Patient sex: F
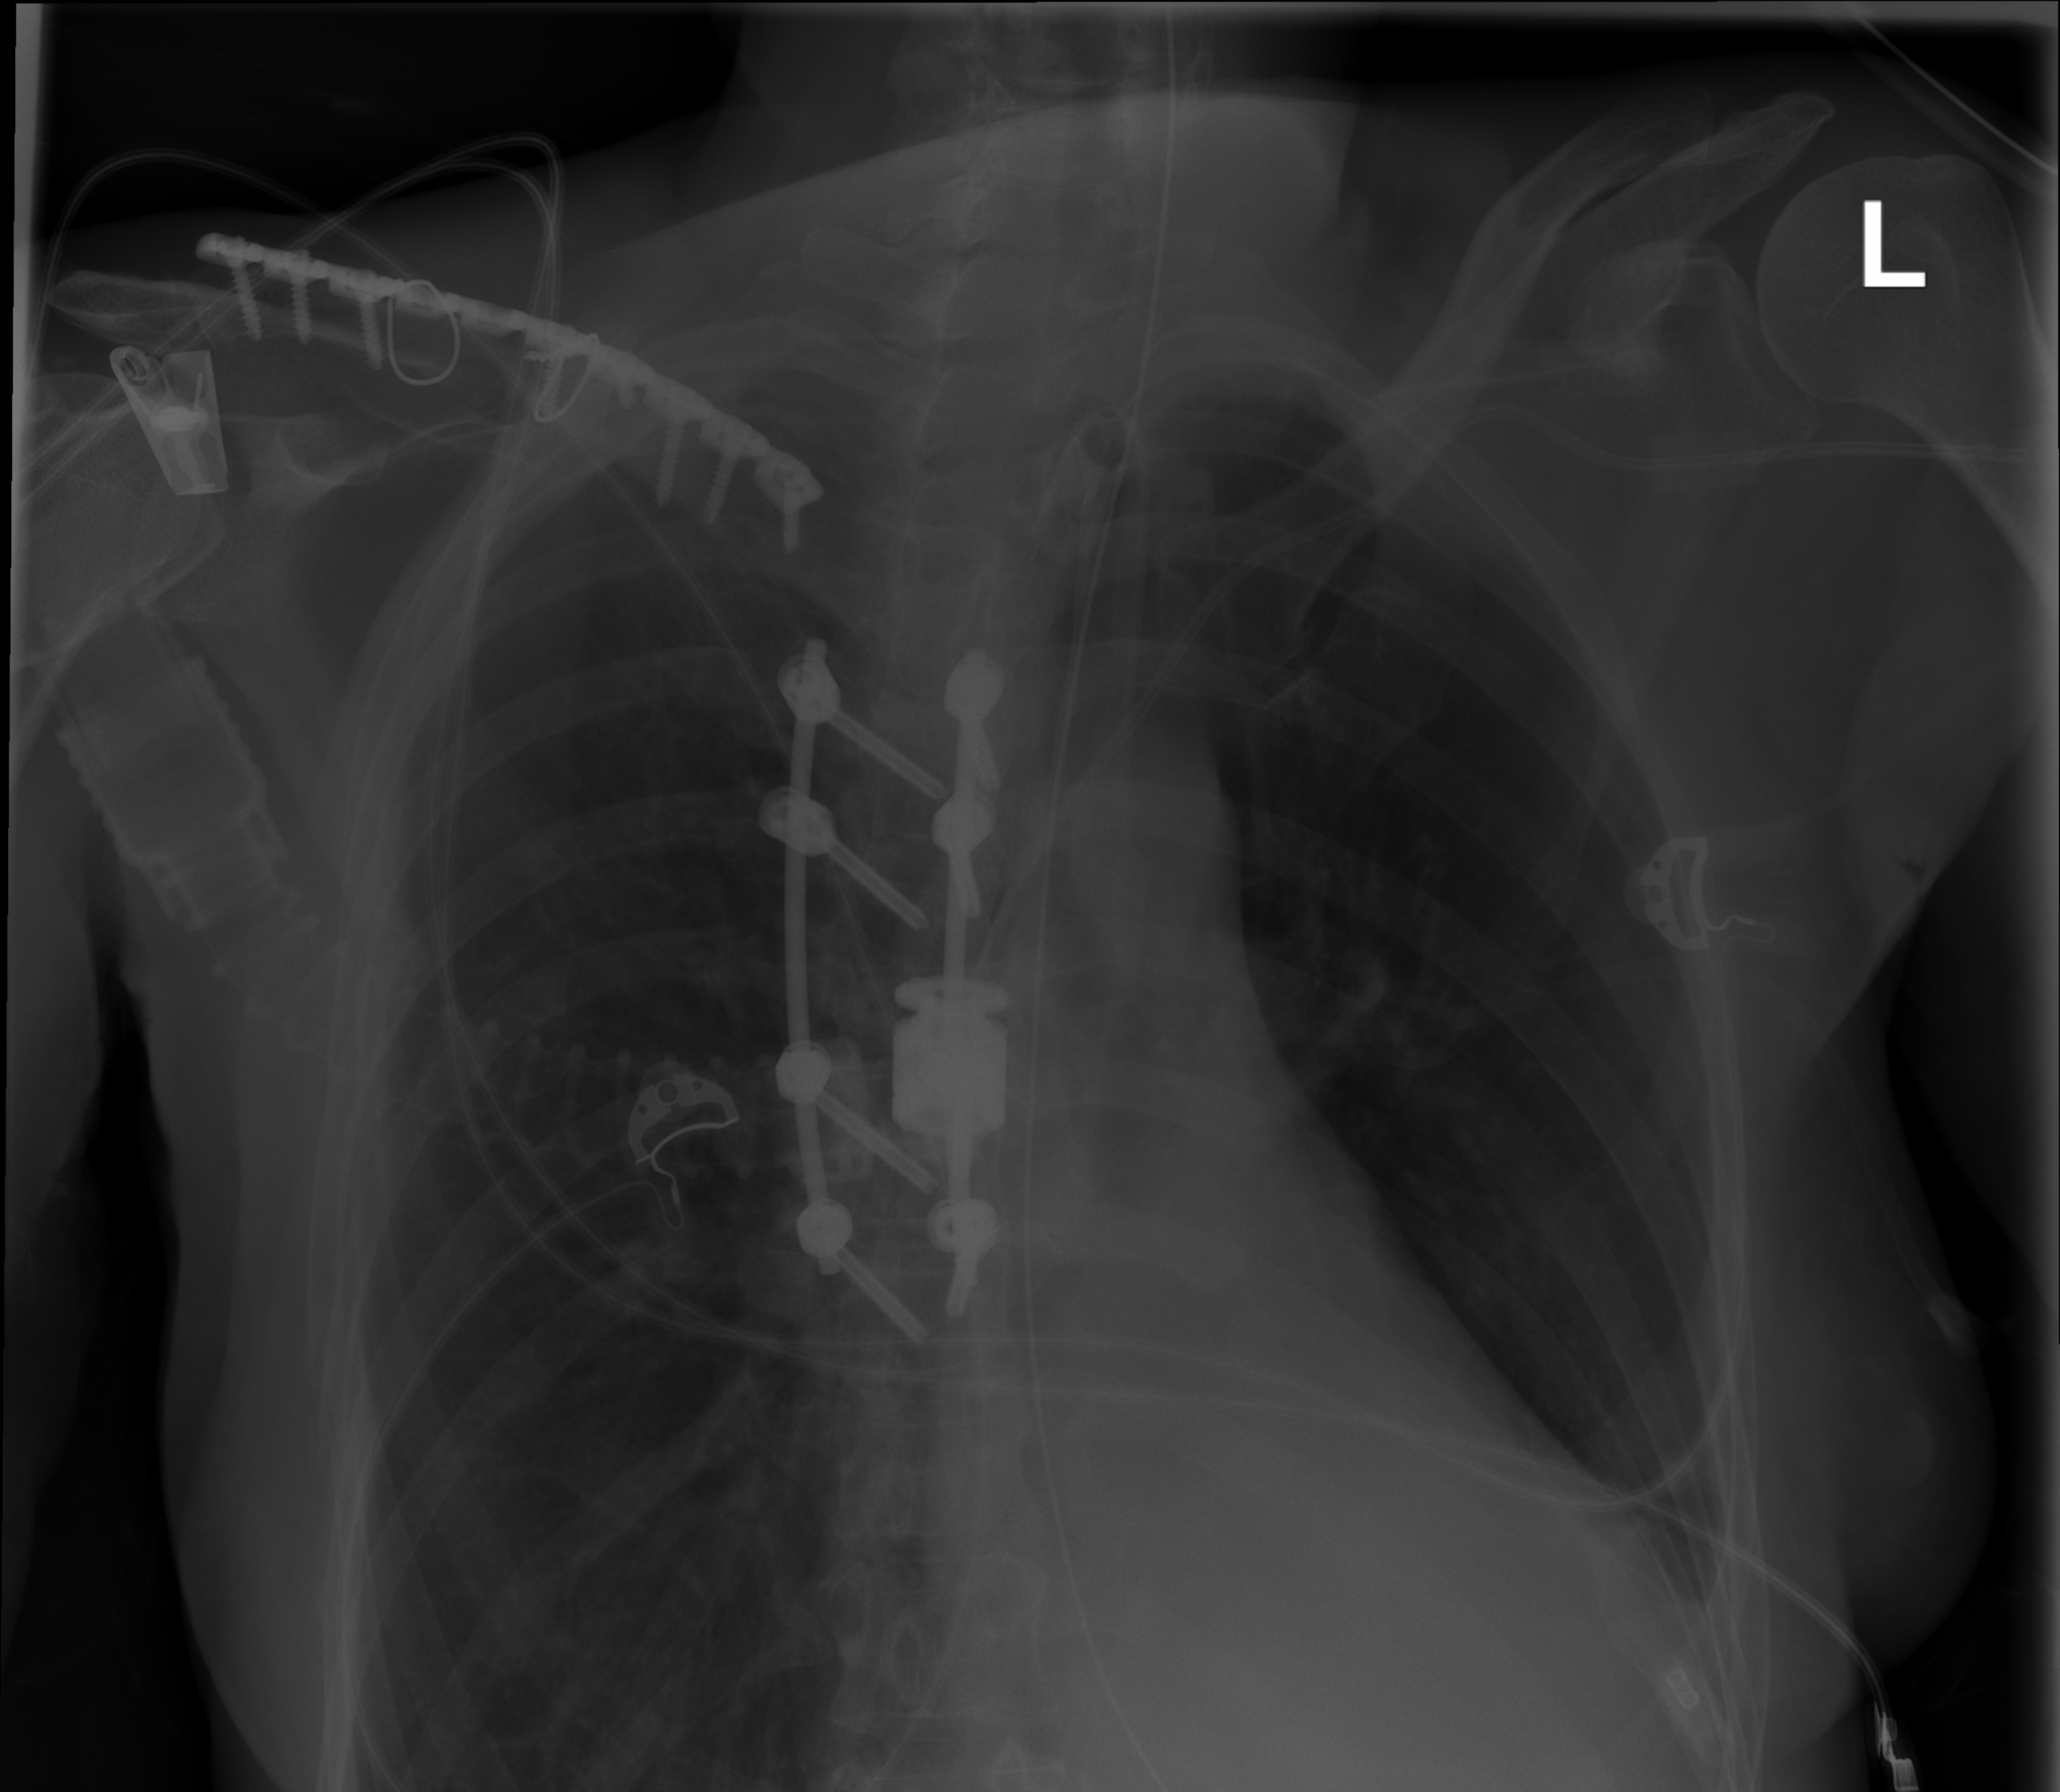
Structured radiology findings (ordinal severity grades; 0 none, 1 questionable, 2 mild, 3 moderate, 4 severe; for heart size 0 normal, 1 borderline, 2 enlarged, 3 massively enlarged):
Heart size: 0
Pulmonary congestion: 0
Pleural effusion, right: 0
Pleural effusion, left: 2
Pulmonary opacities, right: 0
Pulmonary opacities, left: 0
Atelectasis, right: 0
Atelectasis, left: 0